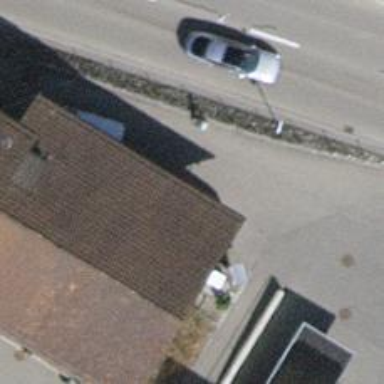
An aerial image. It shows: Car sharing facility.